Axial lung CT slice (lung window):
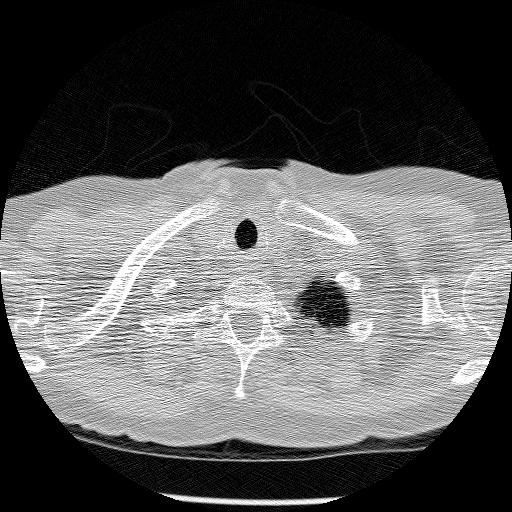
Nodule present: no